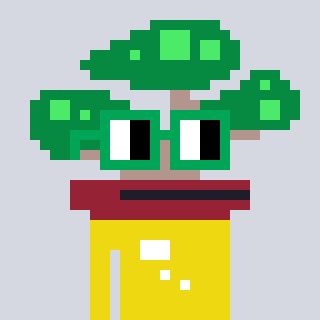
a pixel art character with square green glasses, a bonsai-shaped head and a yellow-colored body on a cool background